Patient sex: M
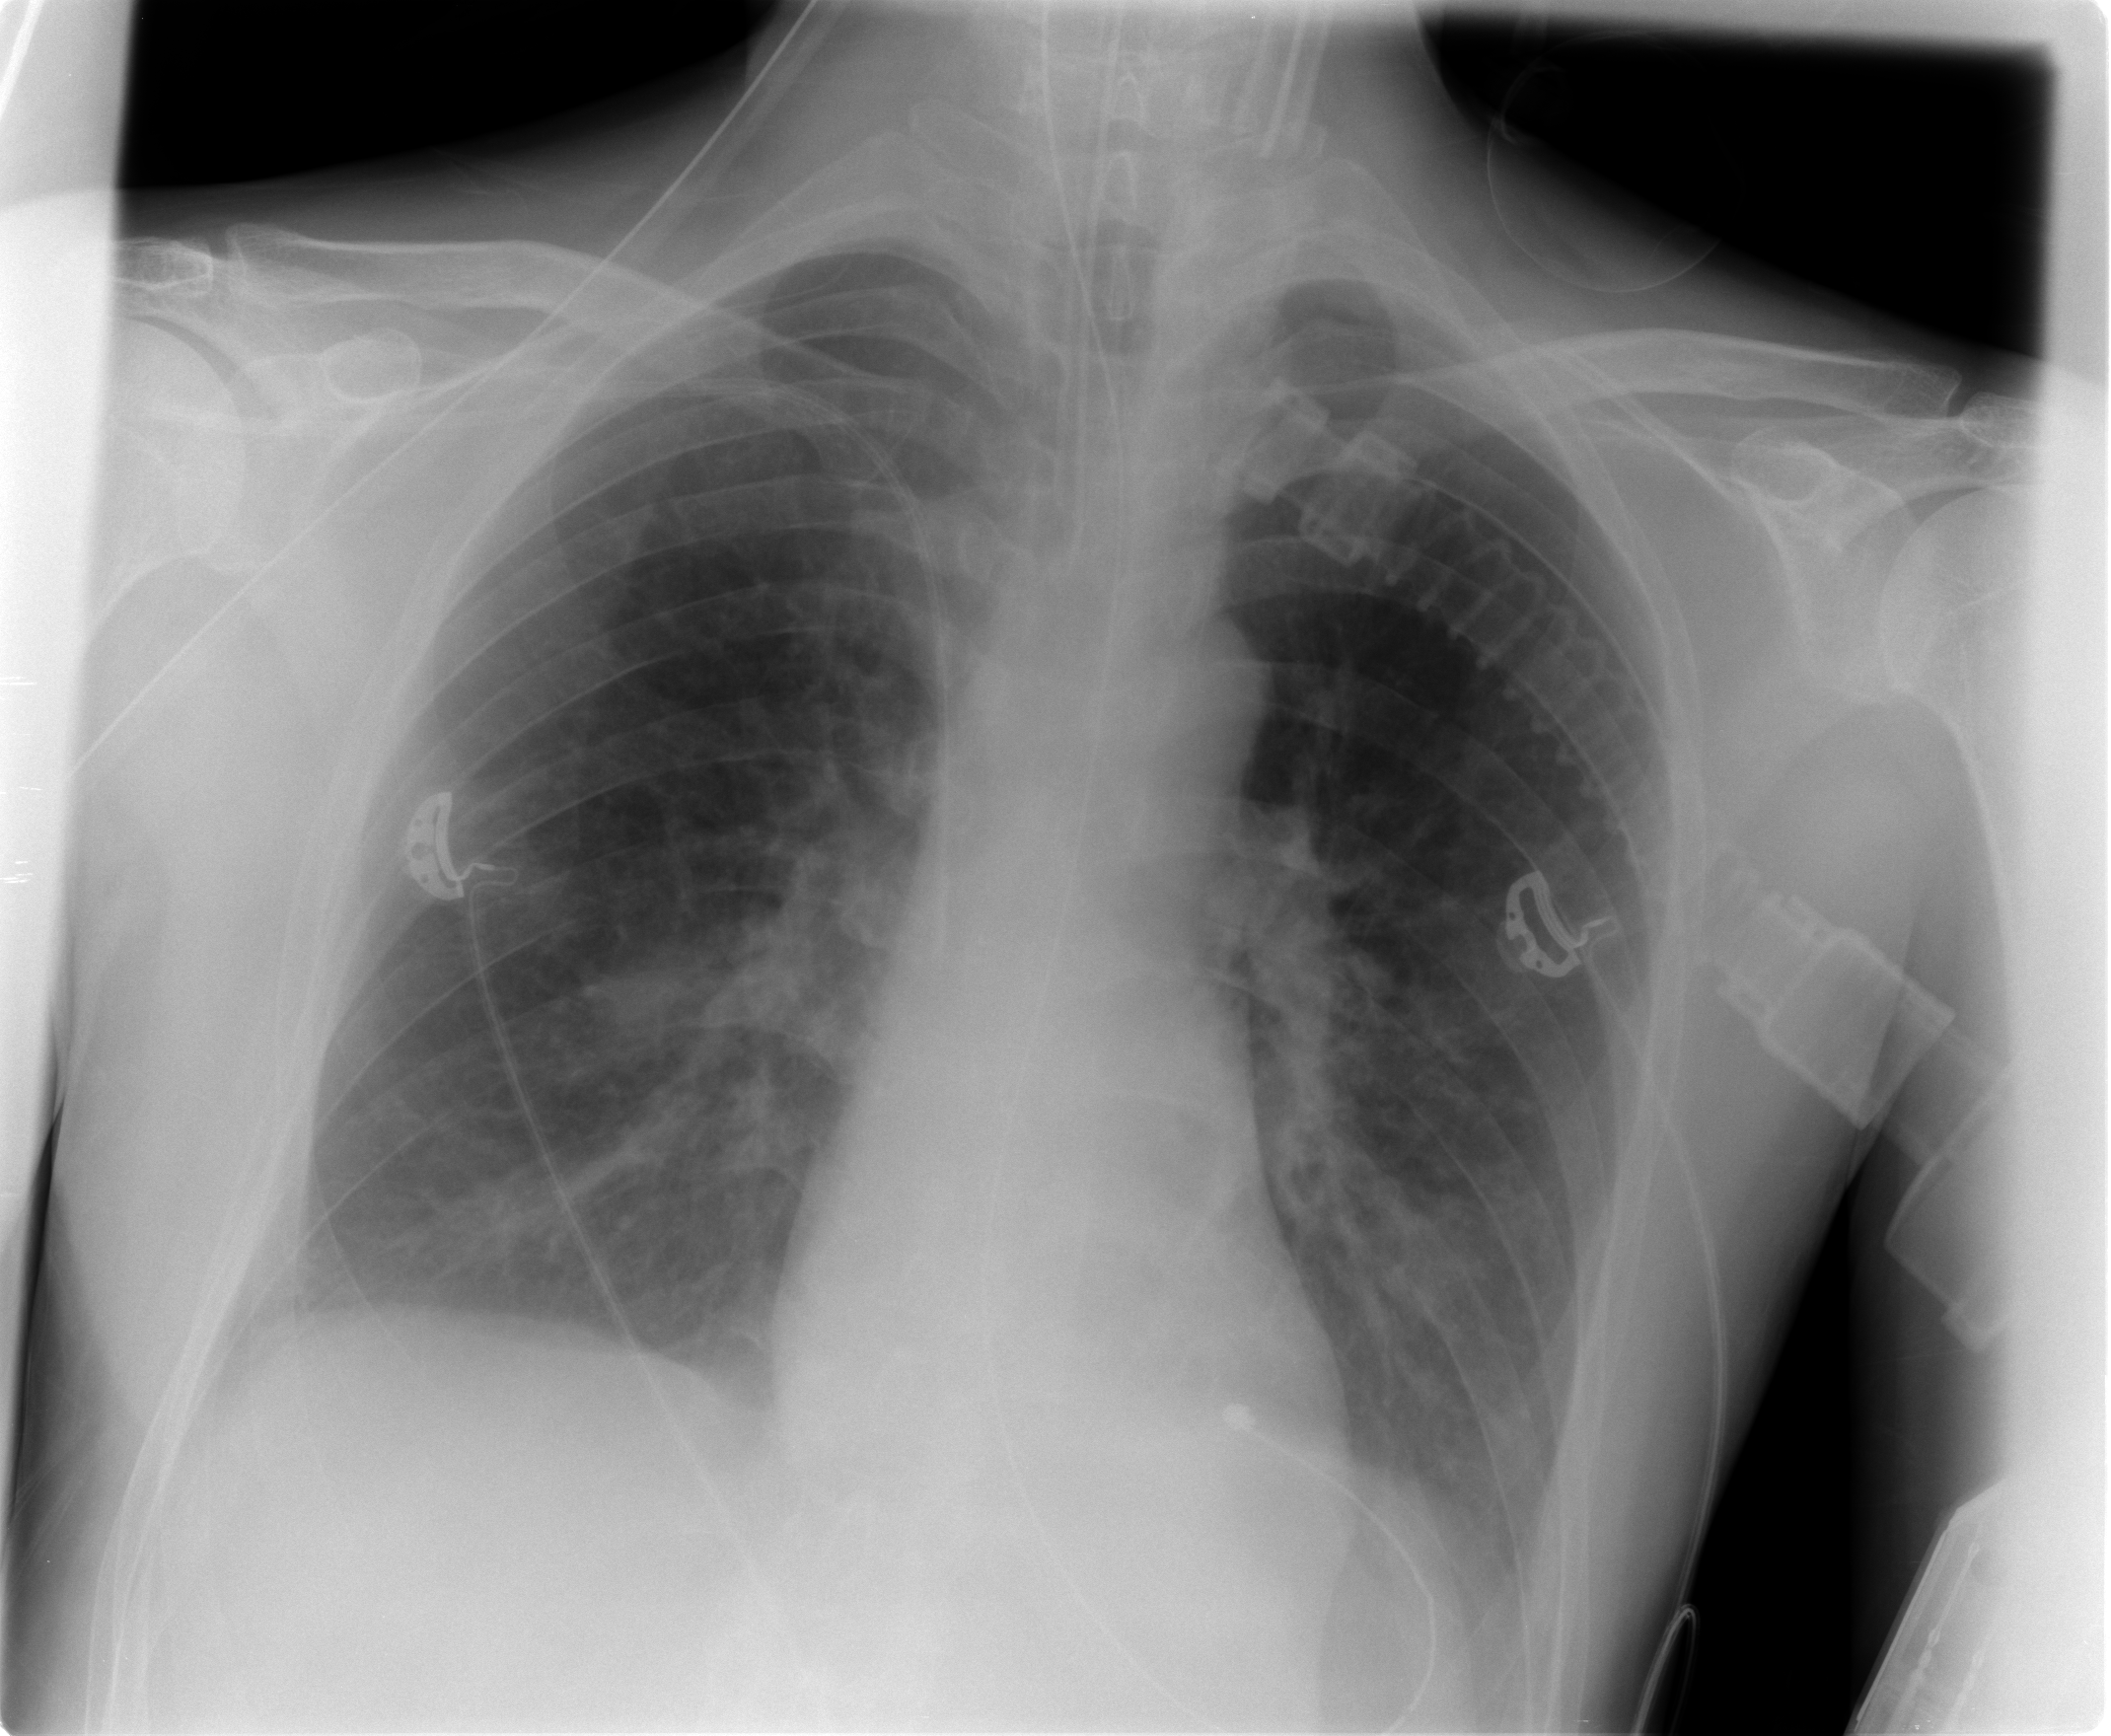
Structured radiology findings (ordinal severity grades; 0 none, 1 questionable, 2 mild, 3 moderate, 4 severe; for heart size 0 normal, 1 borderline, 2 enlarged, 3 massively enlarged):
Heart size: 0
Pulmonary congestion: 1
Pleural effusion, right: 0
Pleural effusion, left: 1
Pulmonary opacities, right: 2
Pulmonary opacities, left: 1
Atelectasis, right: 1
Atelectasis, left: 1